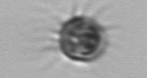
Label: Ciliophora